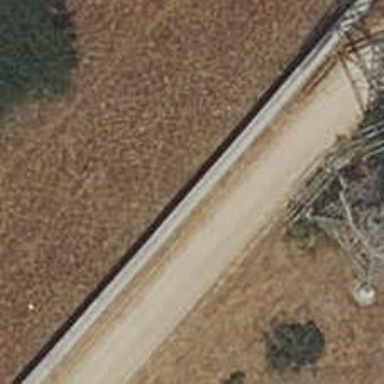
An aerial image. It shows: Wall barrier.